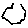
Label: hexagon